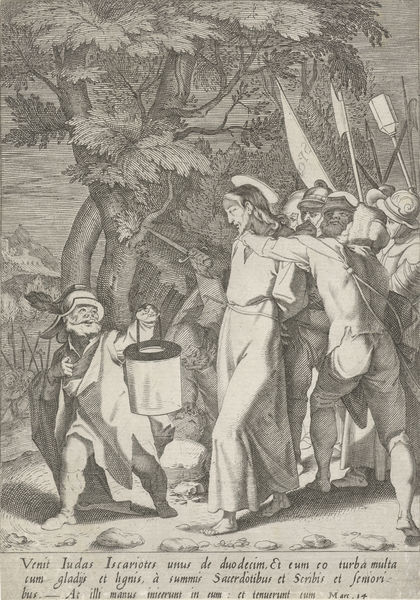
Titel: Gevangenneming van Christus
Künstler: Pieter de (I) Jode
Standort: Amsterdam
Institution: Rijksmuseum
Schlagwörter: crowd, fight, hat, men, people, soldier, soldiers, sword, white, black, group, print, protest, man, rocks, sky, tree, building, trees, death, feet, helmet, forest, light, night, path, drawing, black and white, etching, illustration, sketch, walking, beard, saint, writing, calvary, letters, flag, small, town, outside, flags, lantern, latern, cloak, clothes, leaves, inscription, jesus, foot, pencil, religion, branches, book, christ, christianity, bible, dagger, spears, latin, zeichnung, text, pole, words, zwerg, killing, weapon, knife, banner, halo, poetry, christus, barrel, pike, knights, jesus christ, warriors, bare feet, justice, lance, weapons, axe, radierung, latein, caption, judas, dwarf, poem, mob, treee, gnome, inquisition, midget, traitor, resist, captured man, rivals, helemts, halemt, grolup